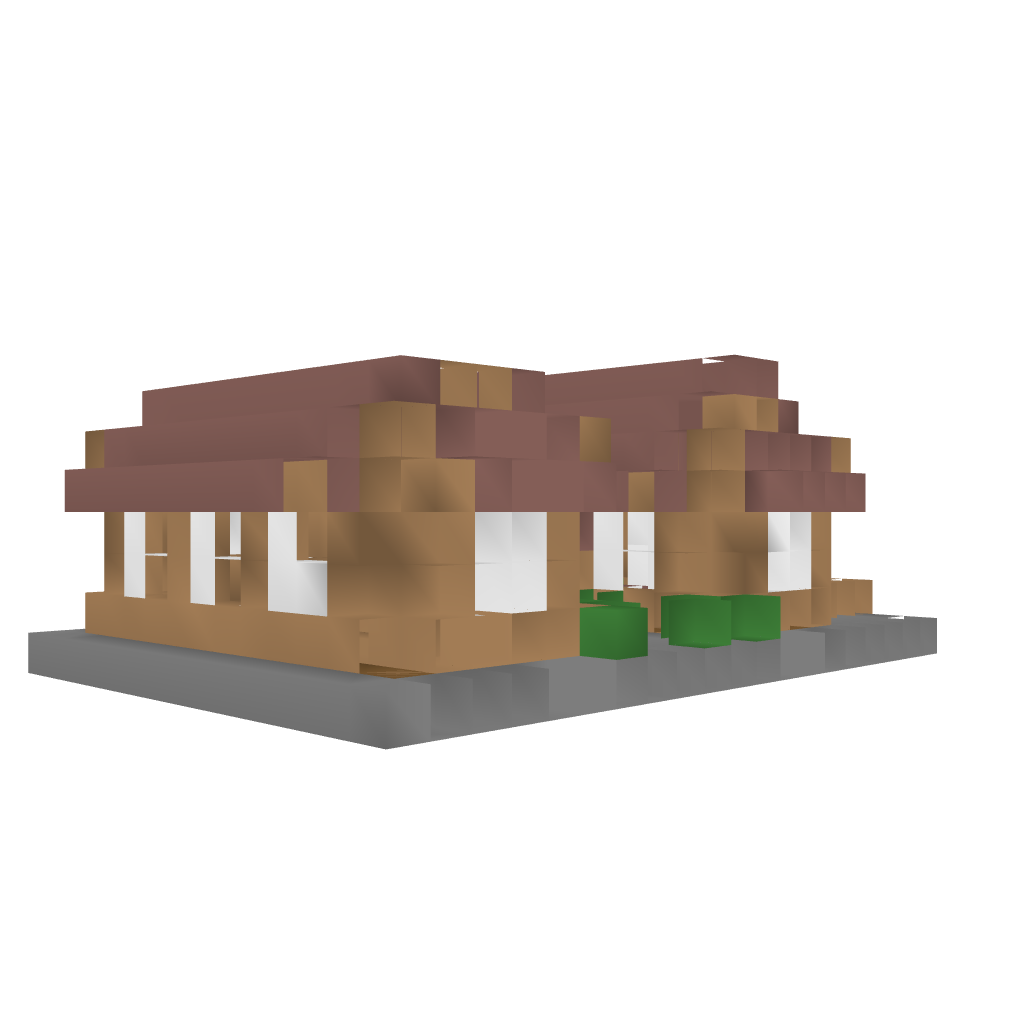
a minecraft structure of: House #2 high quality